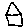
Label: house